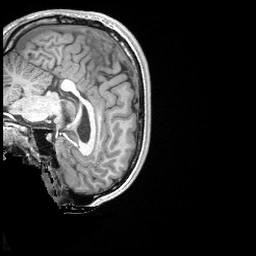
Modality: T1w
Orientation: sagittal
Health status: ill
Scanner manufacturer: siemens
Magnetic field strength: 3 T
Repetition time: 2.3 s
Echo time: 0.00243 s